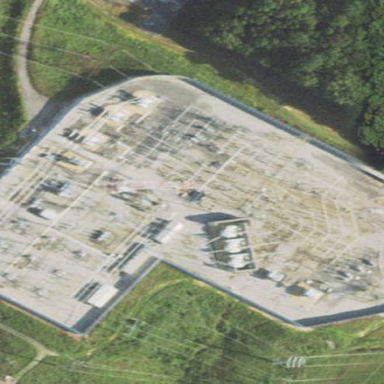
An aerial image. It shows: Fence surrounds transmission level power substation.